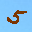
Label: 5